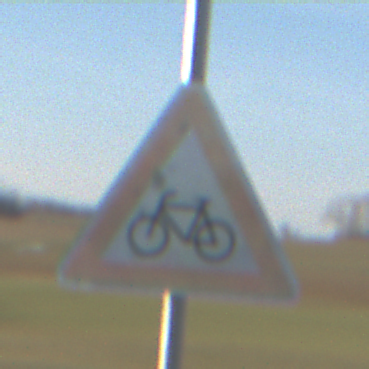
Verkehrszeichen: RadverkehrRechts
Umgebung: Outdoor, Nature
Tageszeit: MorningAfternoon
Wetter: Clear
Licht: Natural
Jahreszeit: Winter
Kontrast: HighContrast